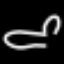
Label: airplane